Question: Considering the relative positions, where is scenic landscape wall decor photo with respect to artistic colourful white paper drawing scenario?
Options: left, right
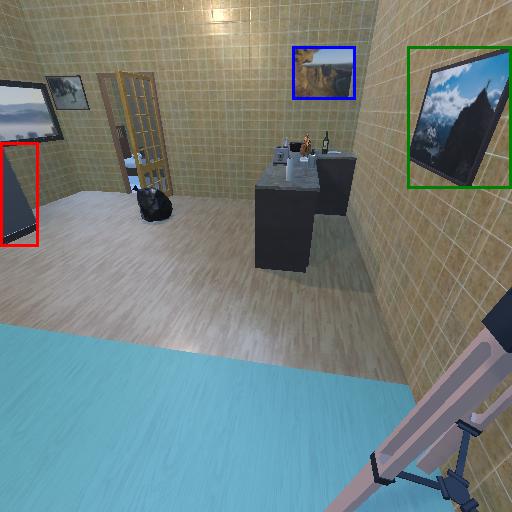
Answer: left